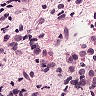
Metastatic tissue present: yes